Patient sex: M
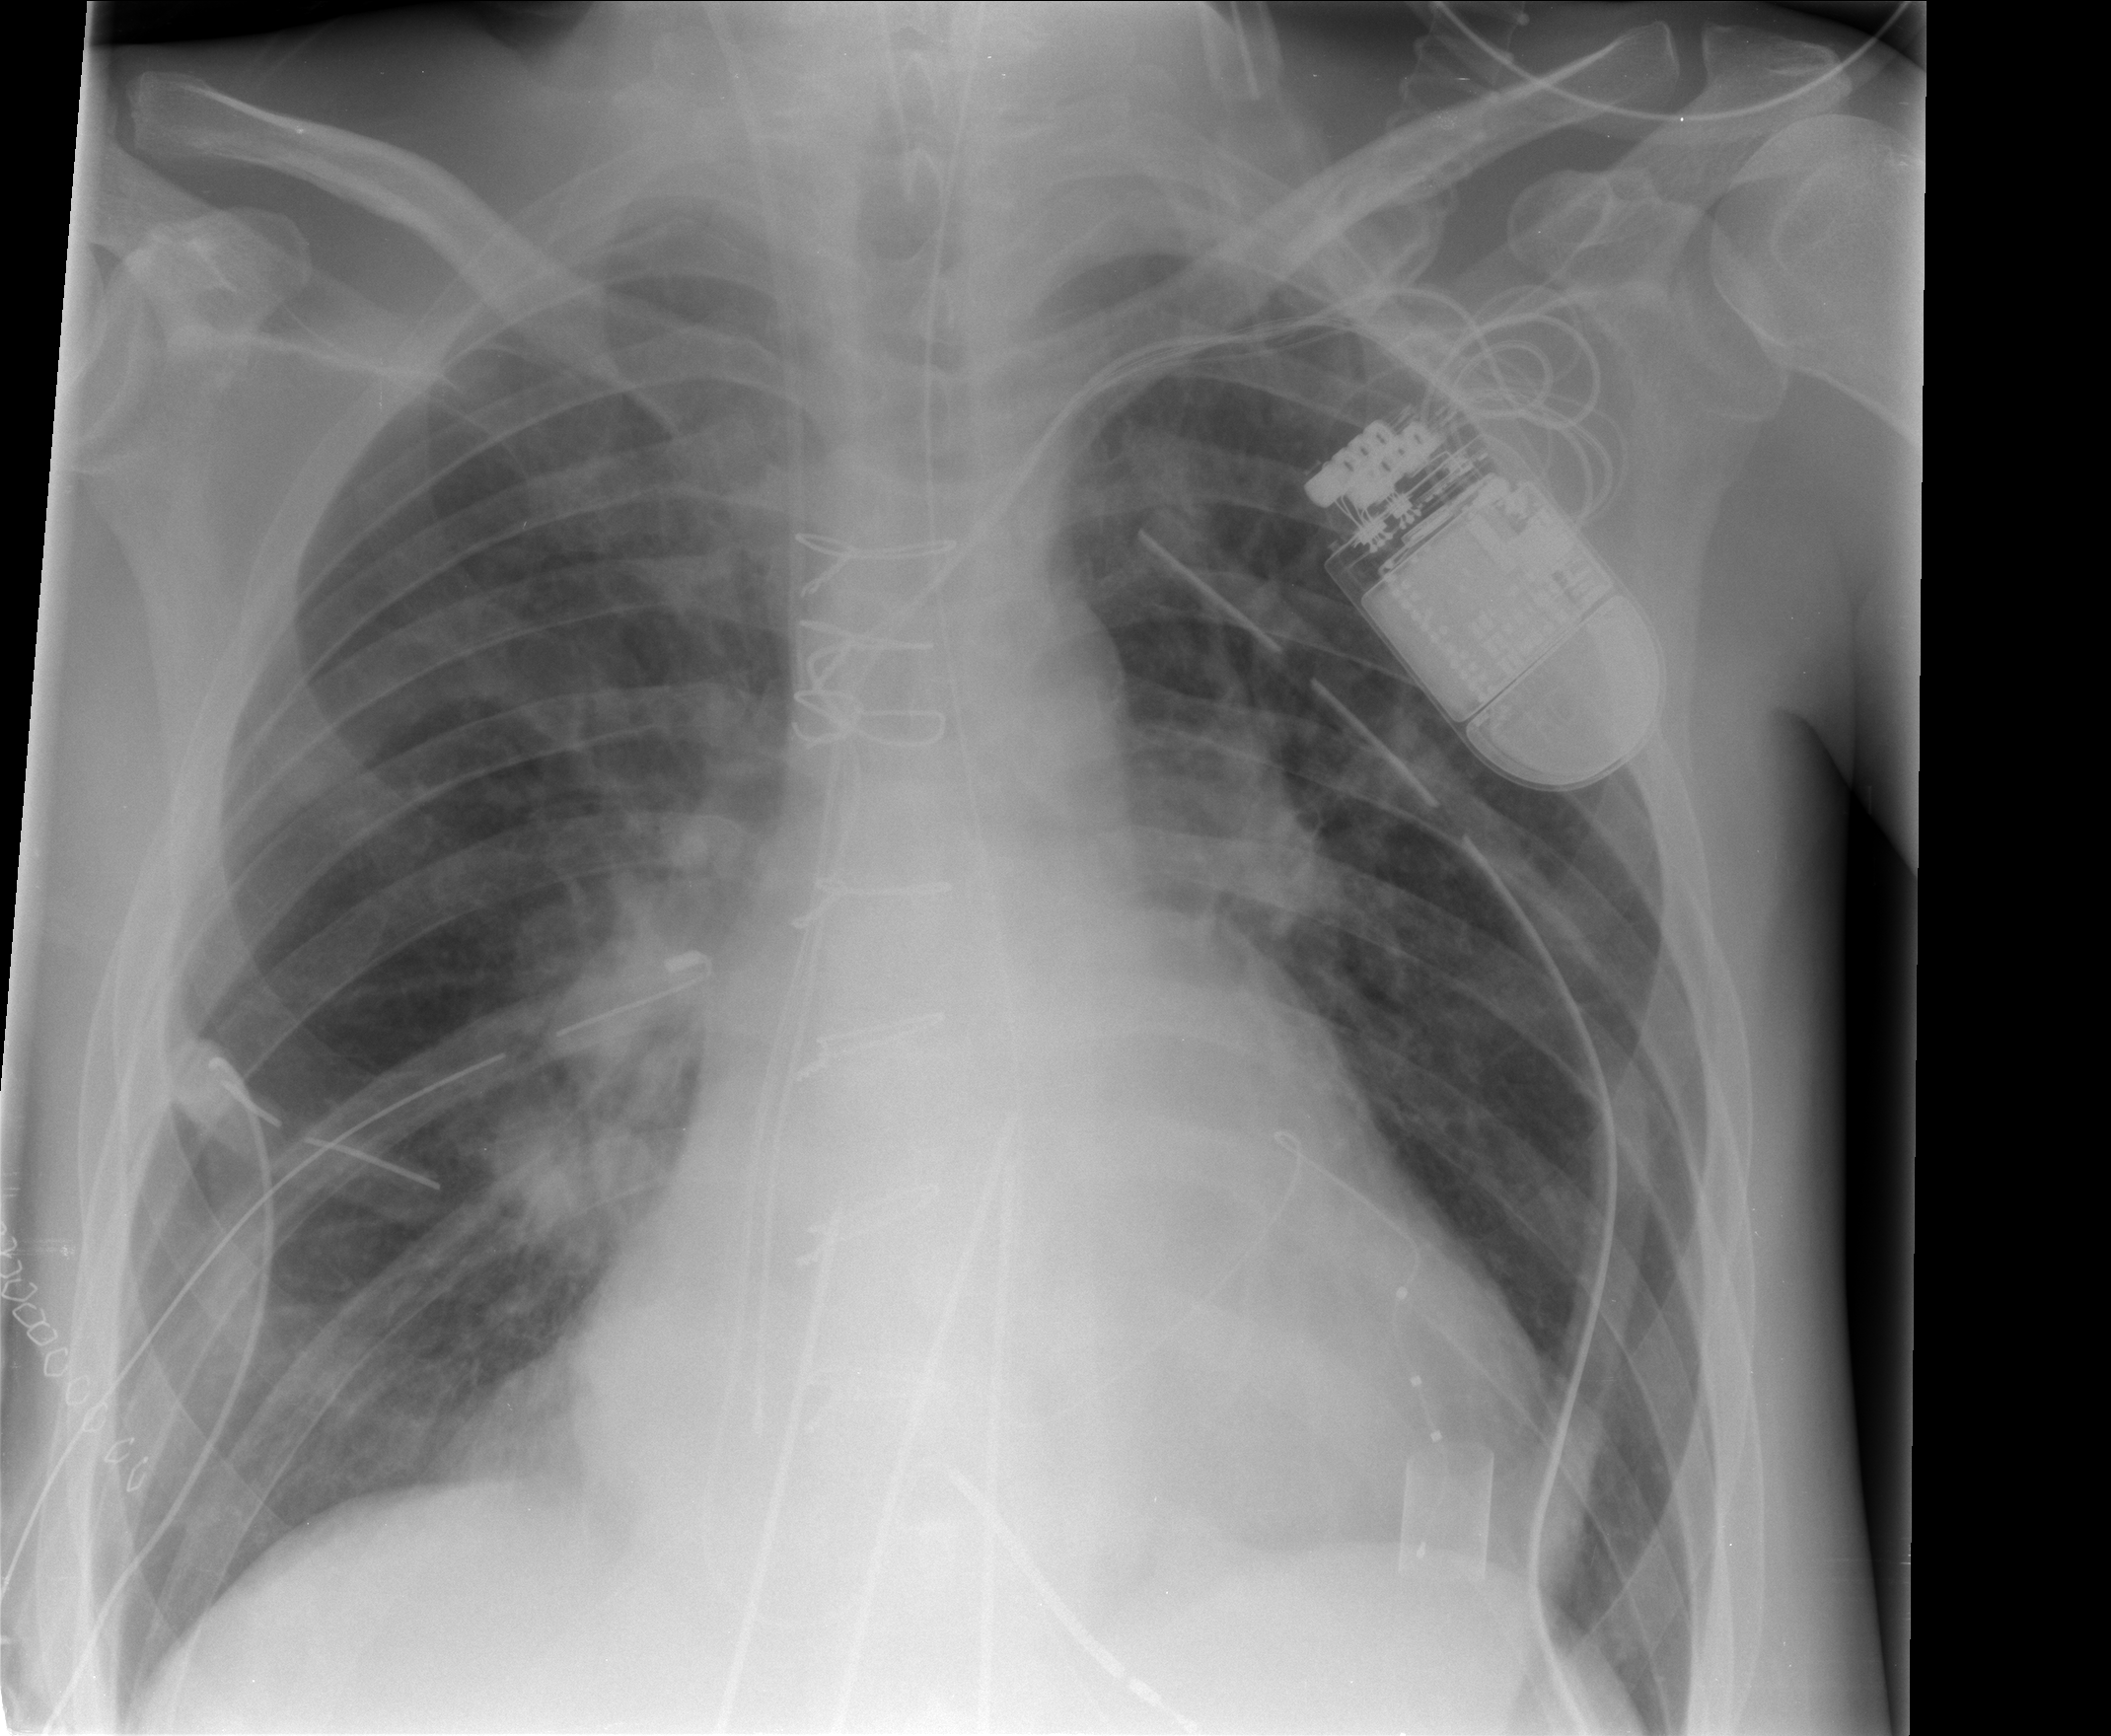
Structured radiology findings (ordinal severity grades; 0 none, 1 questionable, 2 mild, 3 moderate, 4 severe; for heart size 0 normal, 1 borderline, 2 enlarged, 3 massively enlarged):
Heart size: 1
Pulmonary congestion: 2
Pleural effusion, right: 0
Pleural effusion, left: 0
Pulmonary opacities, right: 0
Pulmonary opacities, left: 0
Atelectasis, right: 2
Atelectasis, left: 0